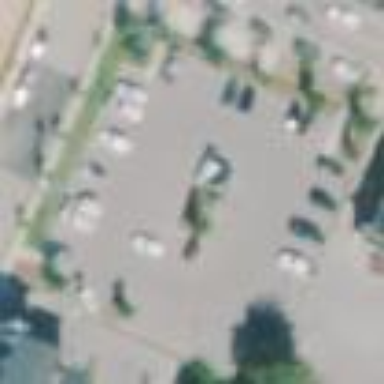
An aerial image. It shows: Parking area with surface.